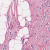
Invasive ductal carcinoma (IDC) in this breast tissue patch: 1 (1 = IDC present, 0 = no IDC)